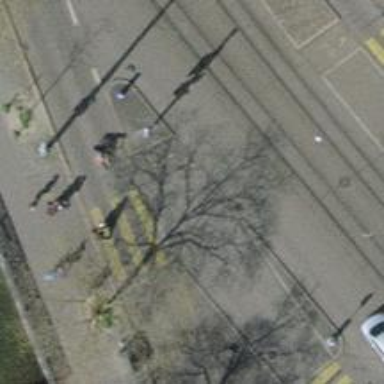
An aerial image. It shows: Kerb barrier.